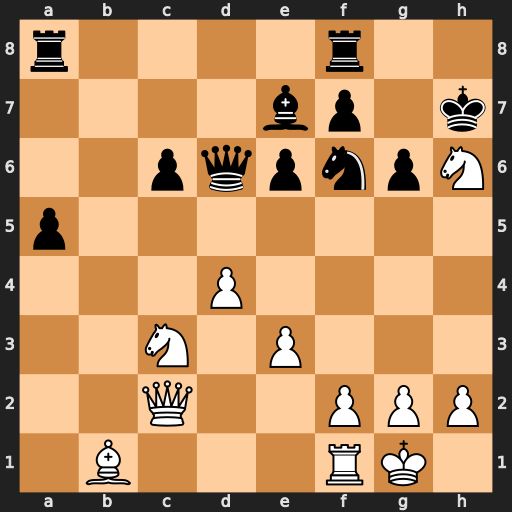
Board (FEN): r4r2/4bp1k/2pqpnpN/p7/3P4/2N1P3/2Q2PPP/1B3RK1
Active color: w
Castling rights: -
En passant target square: -
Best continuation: Nxf7 Rxf7 Qxg6+ Kh8 Qxf7